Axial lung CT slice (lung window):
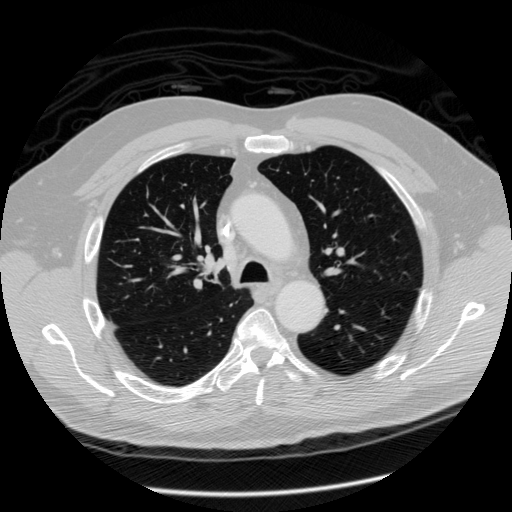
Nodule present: no